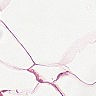
Metastatic tissue present: no